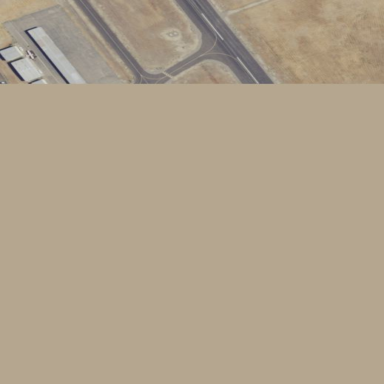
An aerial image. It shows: Apron at the airport.